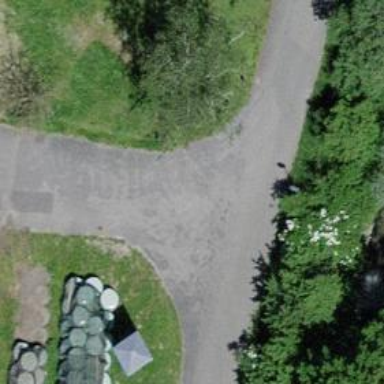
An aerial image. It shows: Unclassified road with asphalt surface.